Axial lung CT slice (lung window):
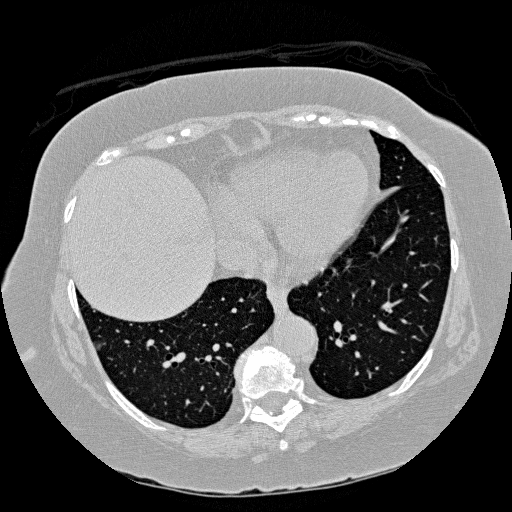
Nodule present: yes
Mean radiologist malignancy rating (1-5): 3